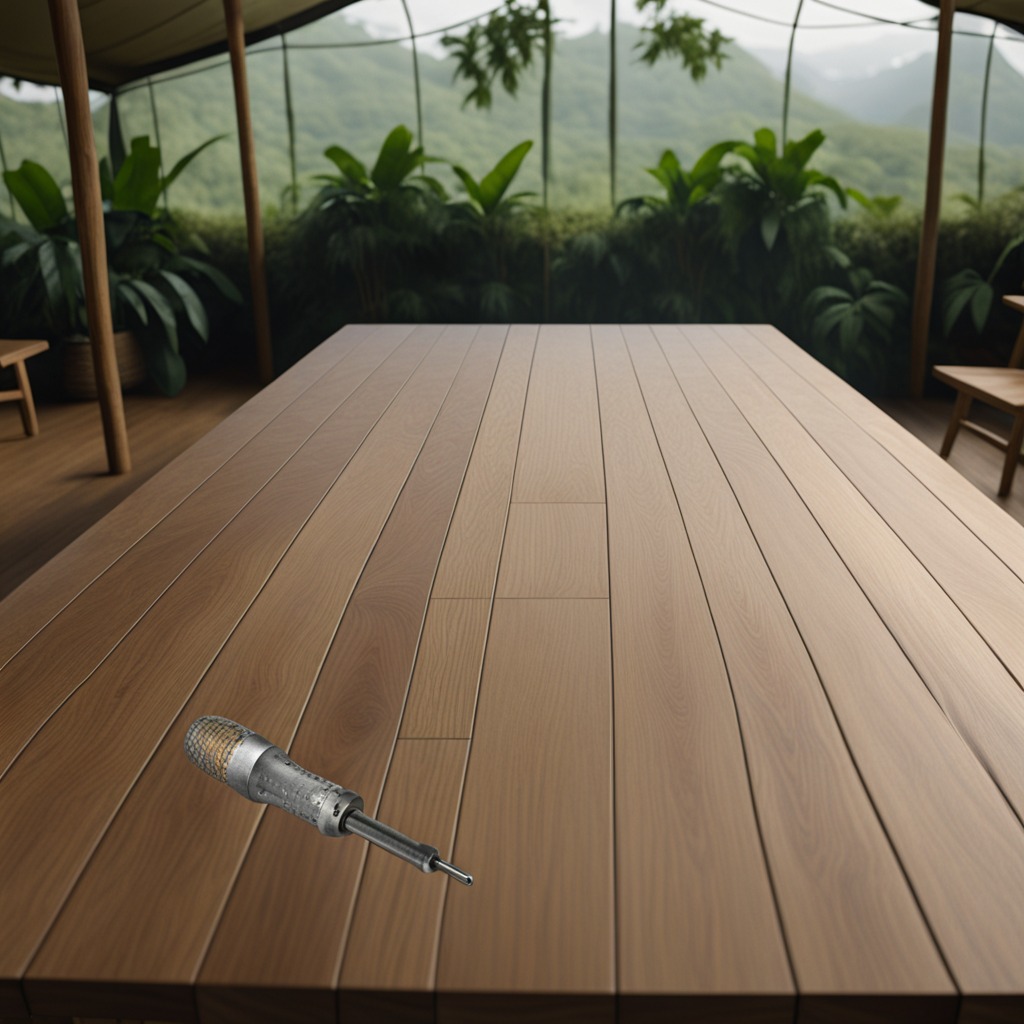
A screwdriver is lying on the wooden table.